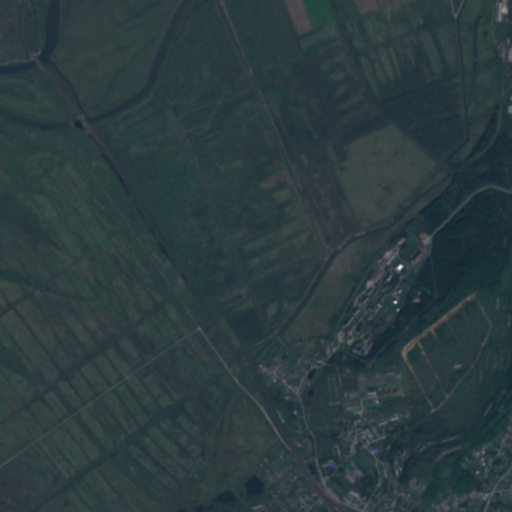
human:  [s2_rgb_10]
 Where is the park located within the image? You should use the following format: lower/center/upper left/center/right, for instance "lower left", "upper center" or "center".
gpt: The park is located in the center right of the image.
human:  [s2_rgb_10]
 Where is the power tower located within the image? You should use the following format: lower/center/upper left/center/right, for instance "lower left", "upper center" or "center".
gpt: The power tower is located in the lower right of the image.
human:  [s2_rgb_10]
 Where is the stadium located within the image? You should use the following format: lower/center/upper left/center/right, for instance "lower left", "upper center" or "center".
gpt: The stadium is located in the lower right of the image.
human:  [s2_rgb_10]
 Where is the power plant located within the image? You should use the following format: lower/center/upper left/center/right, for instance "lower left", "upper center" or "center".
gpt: There is no power plant in the image.